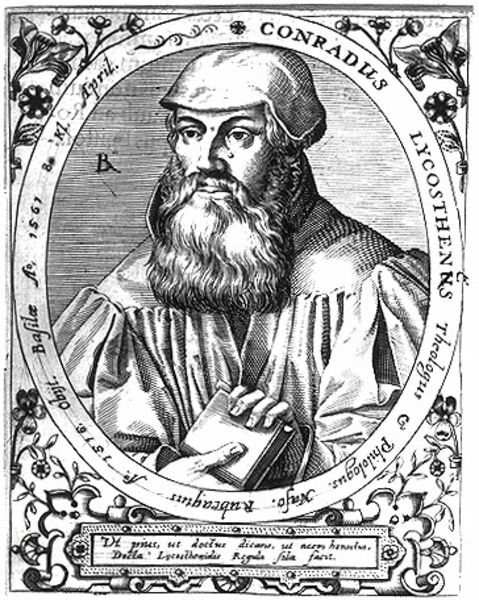
Titel: Bildnis des Konrad Lycosthenes
Künstler: Matthaeus (d.Ä.) Becker
Institution: (Seriendruck)
Schlagwörter: blätter, gott, hand, mann, weiß, blume, blumen, finger, grau, holz, hut, nase, schwarz, zeichnung, blick, blüten, haube, ornament, alt, bart, kappe, mütze, augen, bibel, falten, gesicht, rahmen, vollbart, bildnis, herr, hände, portrait, porträt, gewand, haare, kutte, mantel, augenbrauen, renaissance, schultern, kreis, oval, tondo, ranken, kopfbedeckung, schrift, rahmung, grafik, graphik, schnurbart, dichter, inschrift, poet, floral, ornamente, verzierung, buch, medaillon, glaube, druck, druckgraphik, schwarzweiss, druckgrafik, holzstich, stich, illustration, text, schriftsteller, verziert, barett, hellgrau, klerus, mönch, heiliger, gelehrter, geistlich, oranament, kupferstich, zierrat, warze, latein, lateinisch, schriftband, reformation, pickel, muttermal, zecihnung, seriendruck, schaube, graif, rollwerk, april, conradus, konrad, druckgraphikr, lycosthenus, lycosthenes, almanach, b, 1567, 1561, lieterat, kmütze, conrad lycosthenus